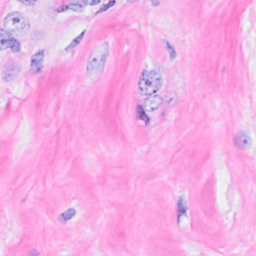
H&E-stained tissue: Breast